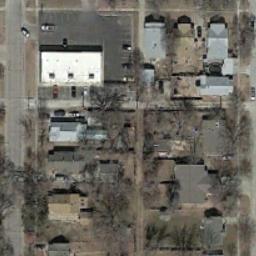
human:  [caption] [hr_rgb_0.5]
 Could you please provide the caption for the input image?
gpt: There are many buildings of different shapes and sizes in medium residential area .

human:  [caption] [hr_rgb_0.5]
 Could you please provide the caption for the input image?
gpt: Mid-sized residential areas are surrounded by roads .

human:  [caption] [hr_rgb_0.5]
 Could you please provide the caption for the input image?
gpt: The medium residential area has some dense houses and a parking lot .

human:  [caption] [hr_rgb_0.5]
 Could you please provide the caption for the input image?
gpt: The medium residential is on the bare land next to the road .

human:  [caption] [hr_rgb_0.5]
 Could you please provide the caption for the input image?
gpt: There are some buildings and withered trees on the medium residential area .